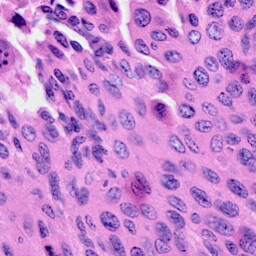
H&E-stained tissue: Cervix